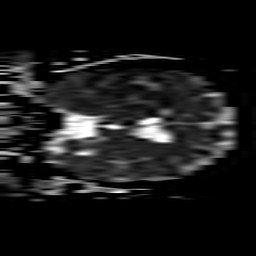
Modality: ADC
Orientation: coronal
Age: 69
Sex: female
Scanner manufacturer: philips
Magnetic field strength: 3 T
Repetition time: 3.076 s
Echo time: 0.076 s